Field crop: maize
Growth stage: 2
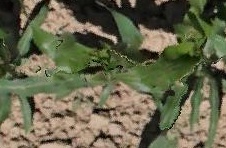
Species: maize